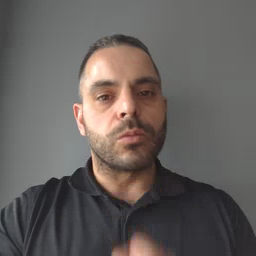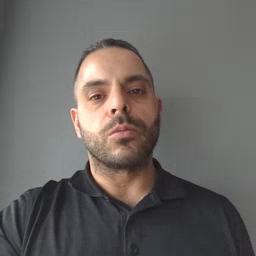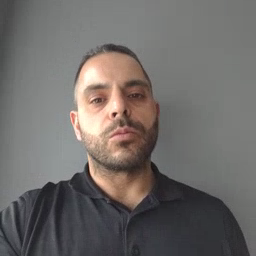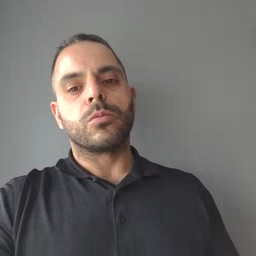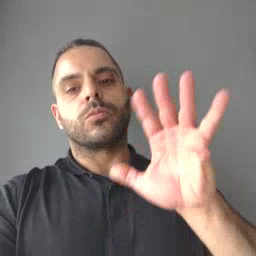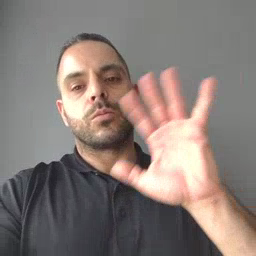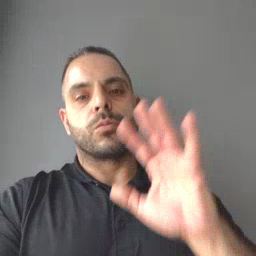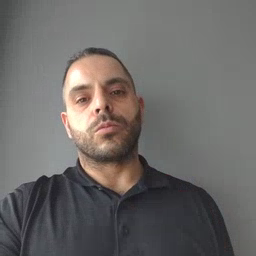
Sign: bye